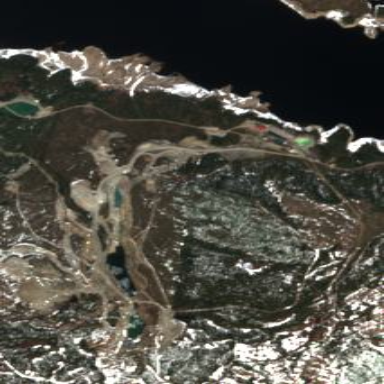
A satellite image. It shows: Historic mine.